Interaction volume radius: 5 \u00c5
Interaction volume height: 30 \u00c5
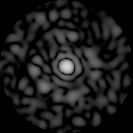
Disorder parameter: 0.8702